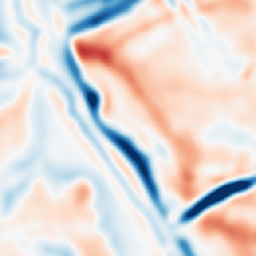
Category: multiscale
Decomposition family: dog
Decomposition parameters: sigma_low: 5
sigma_high: 5
Upsampling method: area
Upsampling parameters: scale: 8
Upsampling scale: 8